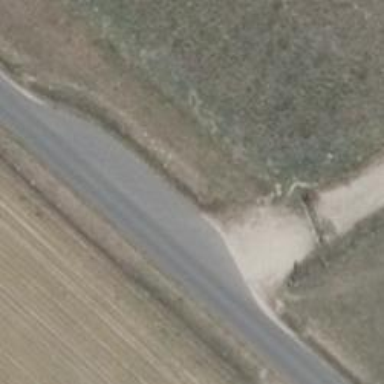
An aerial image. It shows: Passing place on the road.